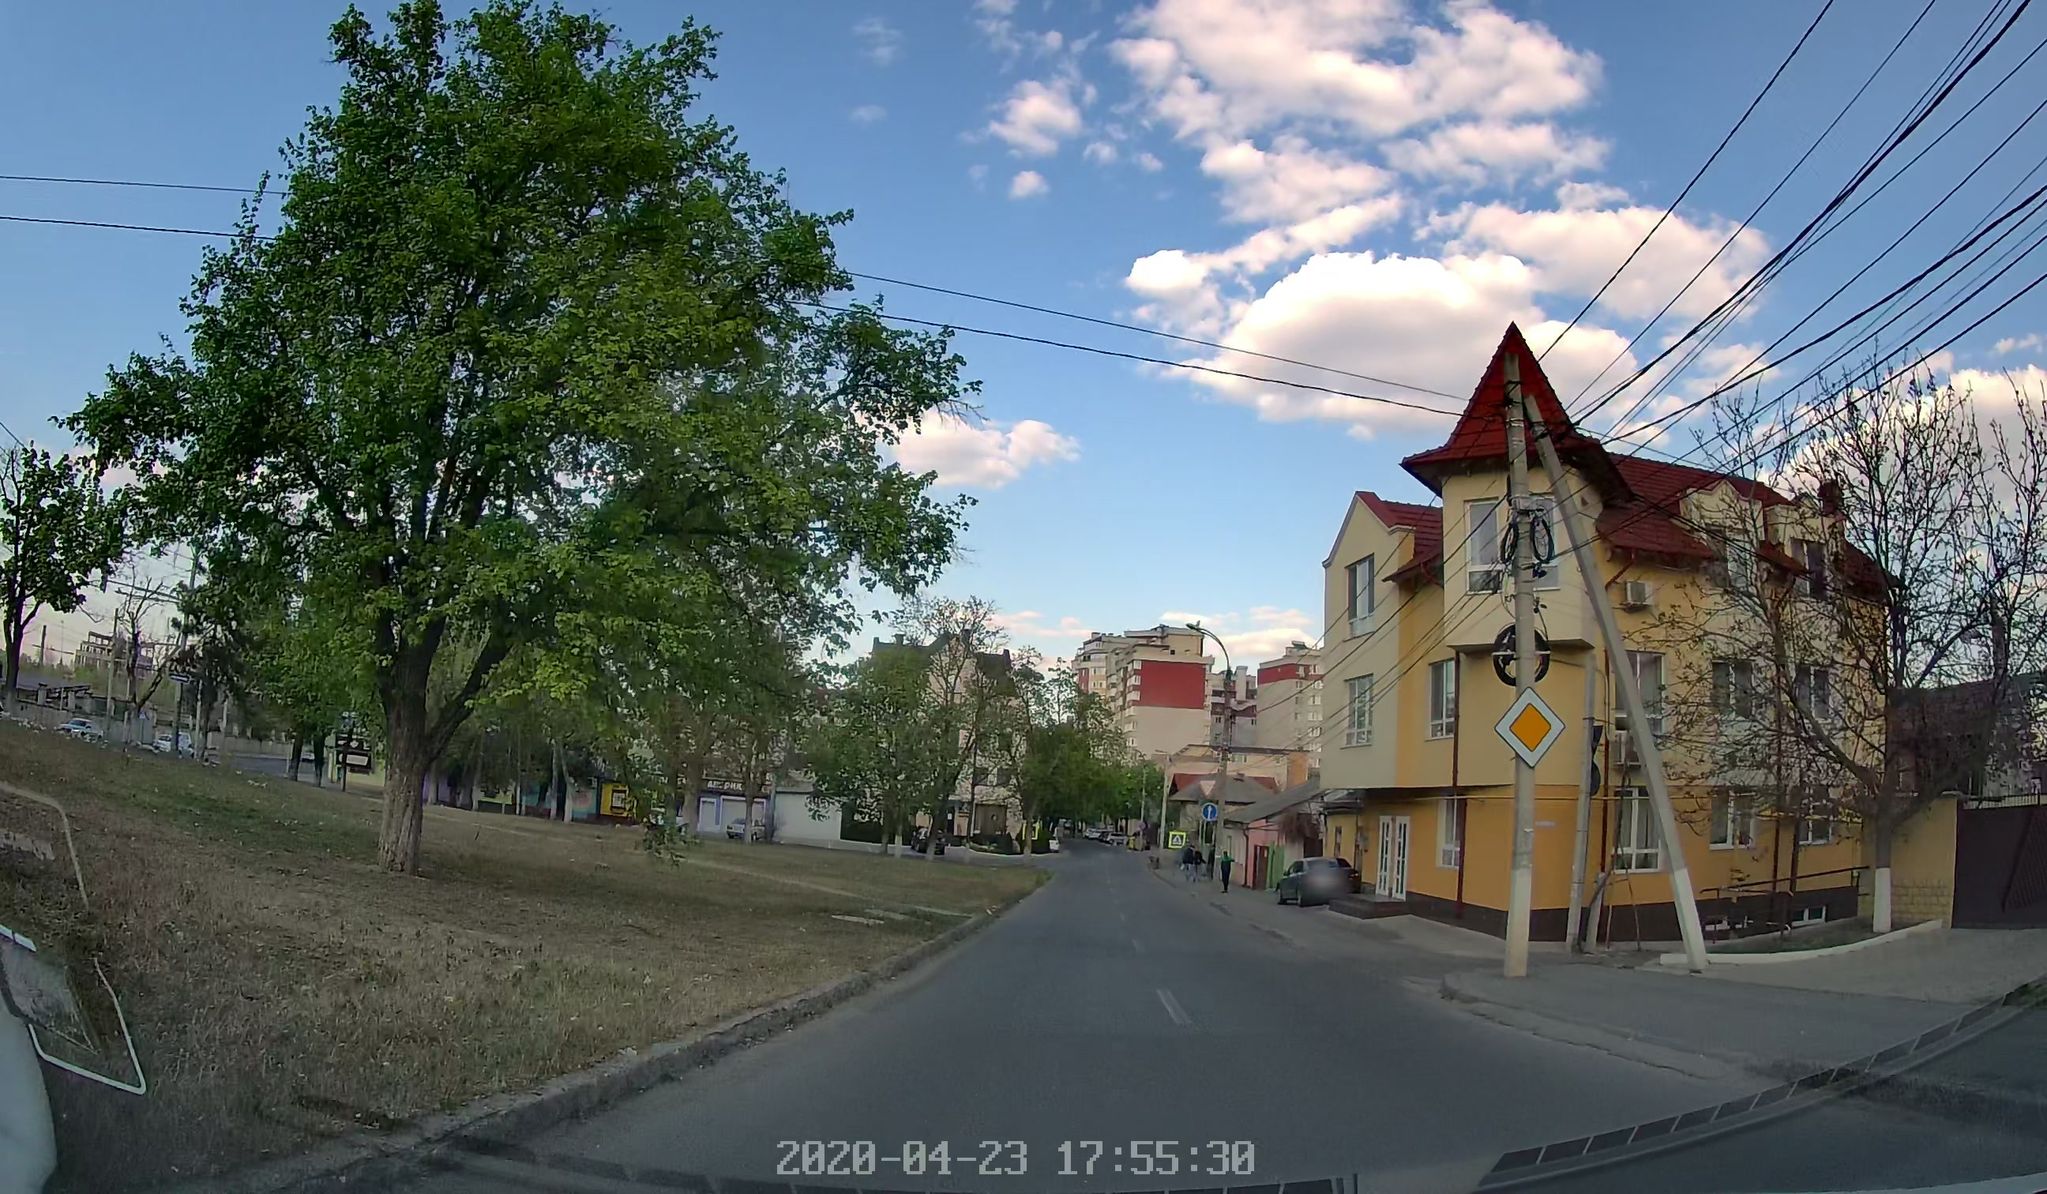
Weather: clear
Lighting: day
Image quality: good
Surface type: driving surface
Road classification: secondary
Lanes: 2
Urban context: urban centre
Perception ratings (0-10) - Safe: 2.67, Lively: 8.65, Beautiful: 7.94, Boring: 3.27, Depressing: 2.43, Wealthy: 1.49